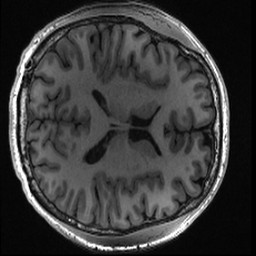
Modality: T1w
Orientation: axial
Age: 28
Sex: male